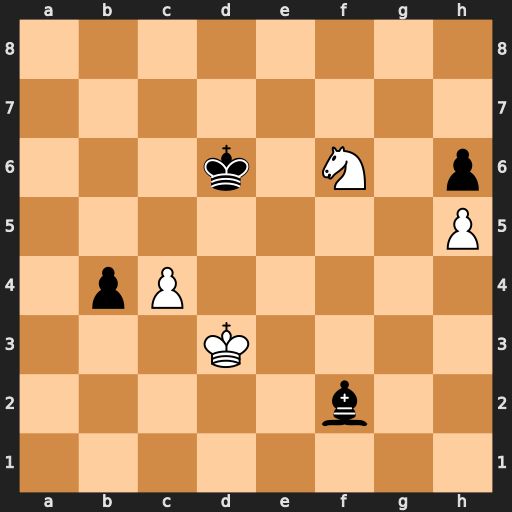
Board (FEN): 8/8/3k1N1p/7P/1pP5/3K4/5b2/8
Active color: w
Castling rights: -
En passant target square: -
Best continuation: Ne4+ Ke5 Nxf2